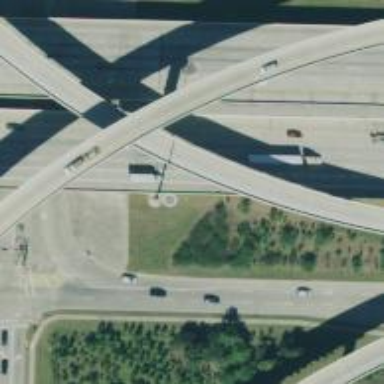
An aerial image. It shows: Motorway bridge.